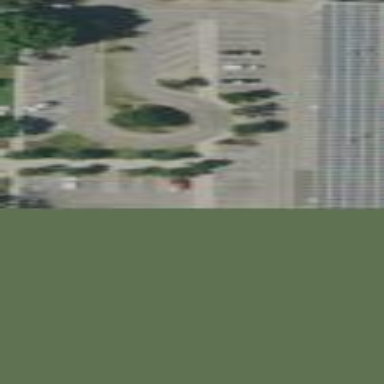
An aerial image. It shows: Marketplace with parking surface.